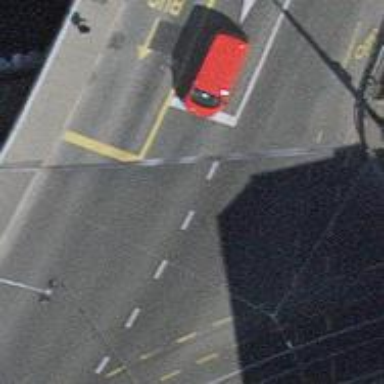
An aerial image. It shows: Secondary road with asphalt surface. It has bus lane on the left and shared bus/cycle lane on the left.